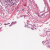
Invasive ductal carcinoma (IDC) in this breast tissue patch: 0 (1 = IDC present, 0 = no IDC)